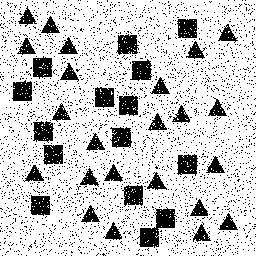
Squares: 15
Triangles: 23
Stars: 0
Total shapes: 38